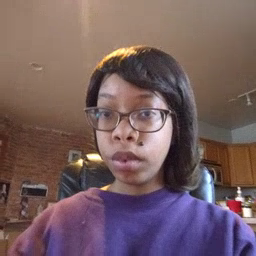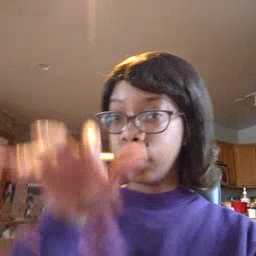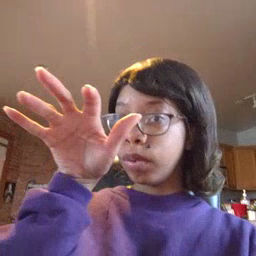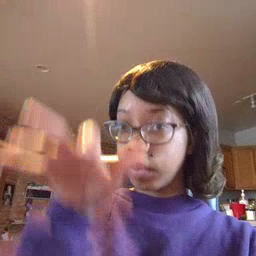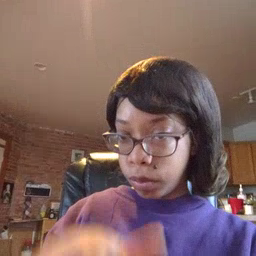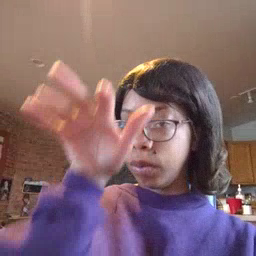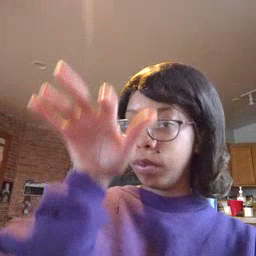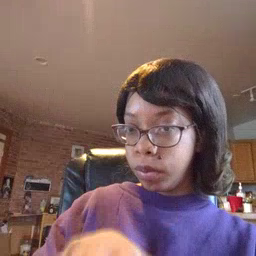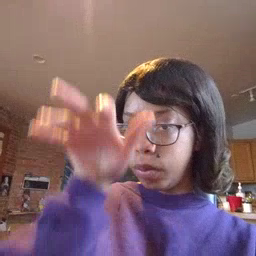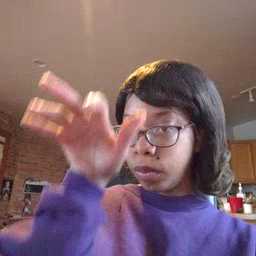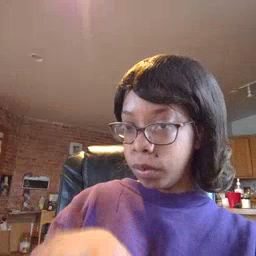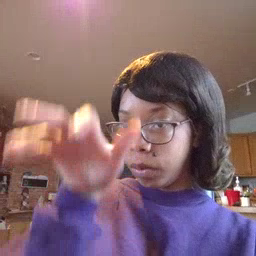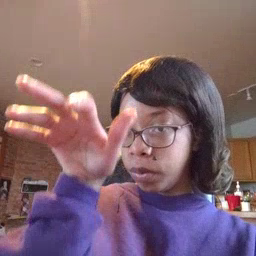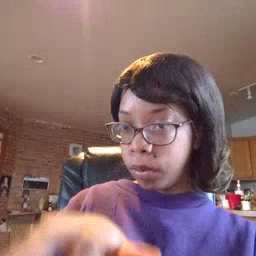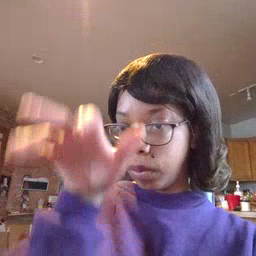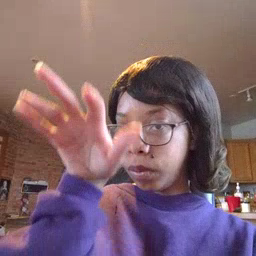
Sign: alligator